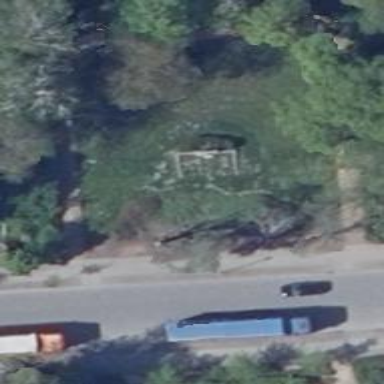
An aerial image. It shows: Historic memorial.